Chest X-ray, PA view. Patient: 38 years old, sex F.
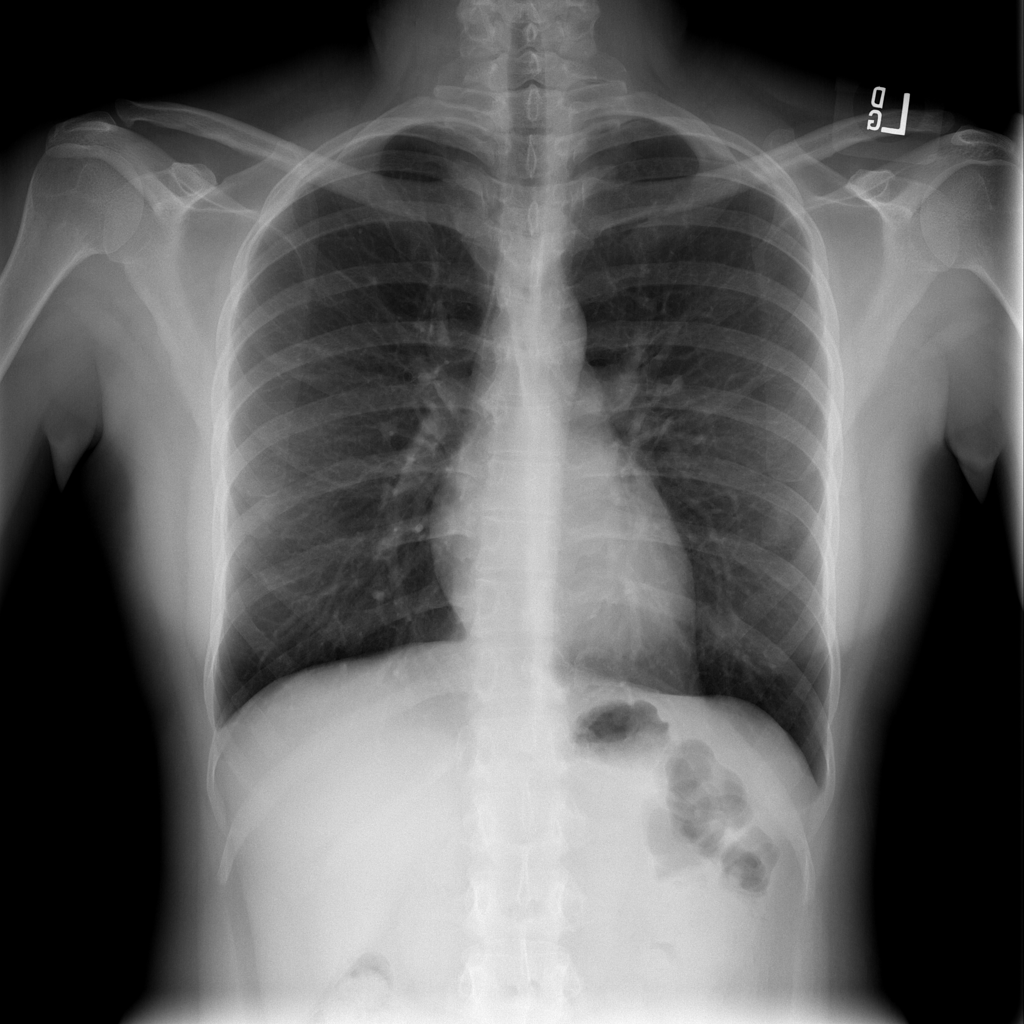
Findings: No Finding